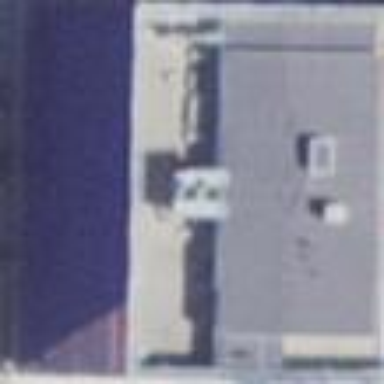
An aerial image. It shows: Commercial building with blue color theme.